Interaction volume radius: 5 \u00c5
Interaction volume height: 15 \u00c5
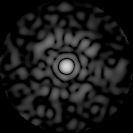
Disorder parameter: 0.8269